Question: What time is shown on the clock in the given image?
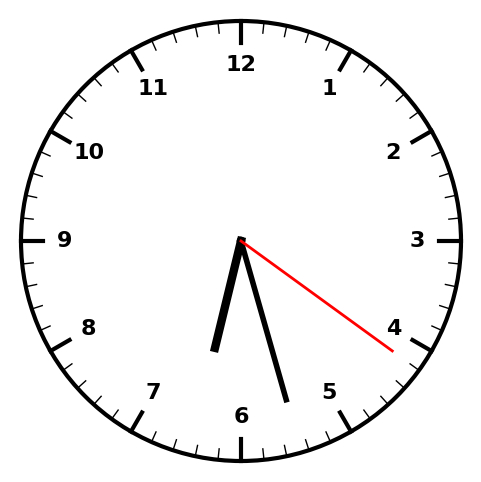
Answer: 06:27:21